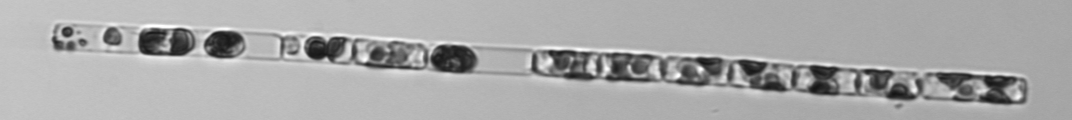
Label: Guinardia_delicatula_TAG_internal_parasite